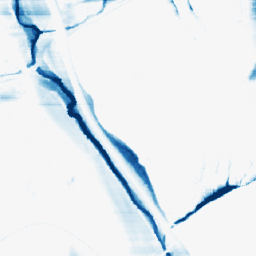
Category: morphological
Decomposition family: morphological_rect
Decomposition parameters: operation: closing
width: 50
height: 3
Upsampling method: nearest
Upsampling parameters: scale: 2
Upsampling scale: 2